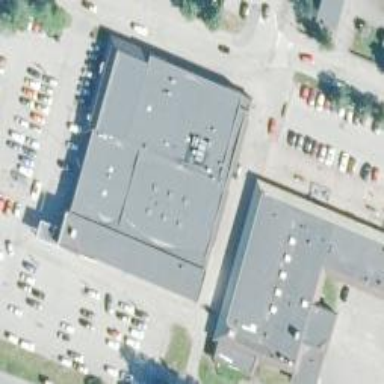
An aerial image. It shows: Supermarket.